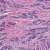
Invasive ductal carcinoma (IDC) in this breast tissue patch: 1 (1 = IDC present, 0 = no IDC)